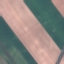
Land use / land cover class: AnnualCrop